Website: apple-inc
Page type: payment
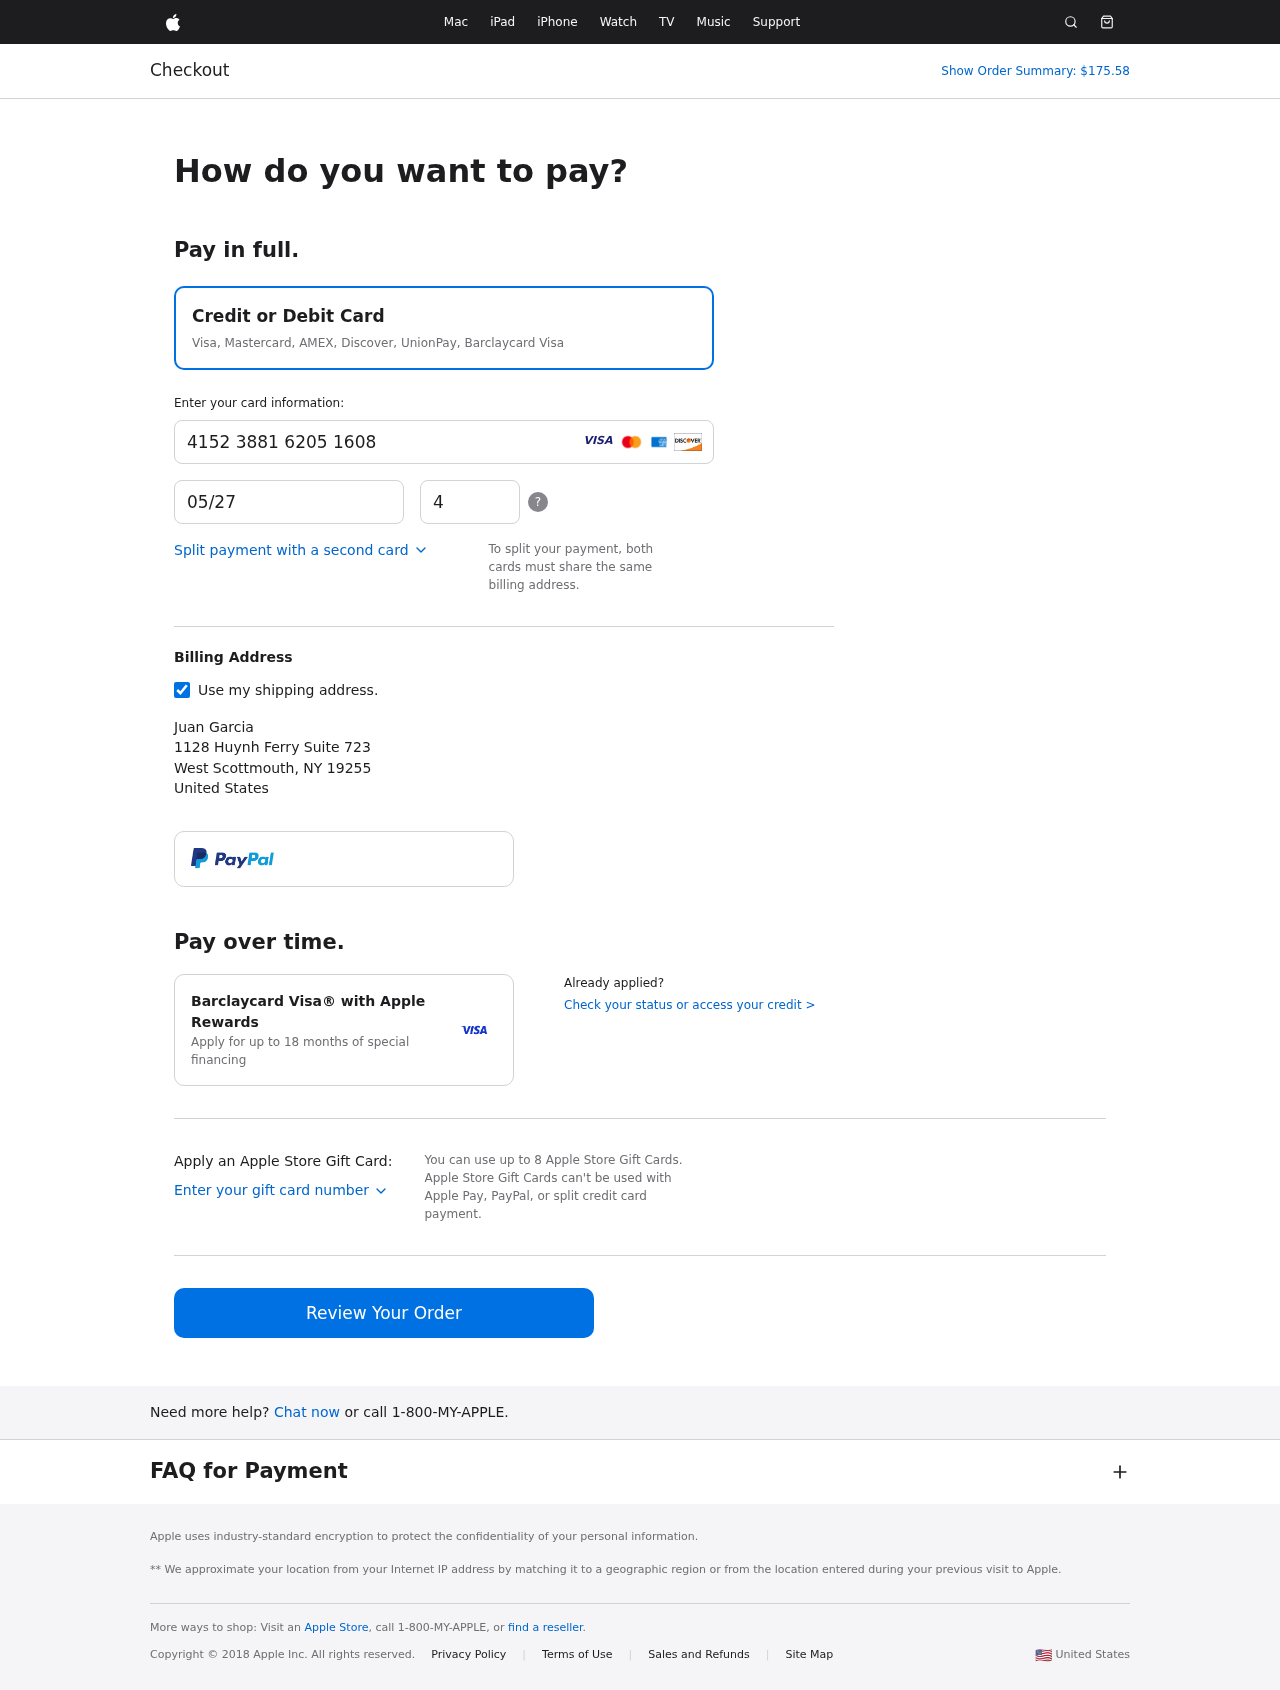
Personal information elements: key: PII_CARD_CVV
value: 485
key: PII_CARD_EXPIRY
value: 05/27
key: PII_CARD_NUMBER
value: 4152 3881 6205 1608
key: PII_CITY
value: West Scottmouth
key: PII_COUNTRY
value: United States
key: PII_FULLNAME
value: Juan Garcia
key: PII_POSTCODE
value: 19255
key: PII_STATE_ABBR
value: NY
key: PII_STREET
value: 1128 Huynh Ferry Suite 723
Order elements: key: ORDER_TOTAL
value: Show Order Summary: $175.58